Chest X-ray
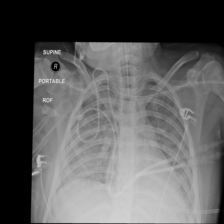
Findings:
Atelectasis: negative
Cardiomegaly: negative
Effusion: negative
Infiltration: positive
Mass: negative
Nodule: negative
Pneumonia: negative
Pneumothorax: negative
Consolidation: negative
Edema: negative
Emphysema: negative
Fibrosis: negative
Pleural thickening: negative
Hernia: negative